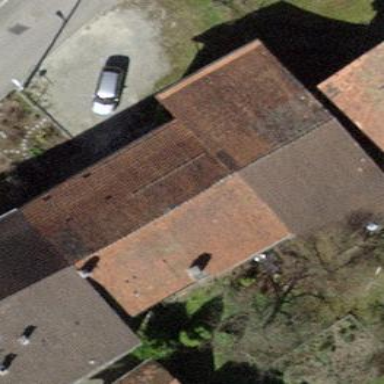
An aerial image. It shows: Farm building with gabled roof.